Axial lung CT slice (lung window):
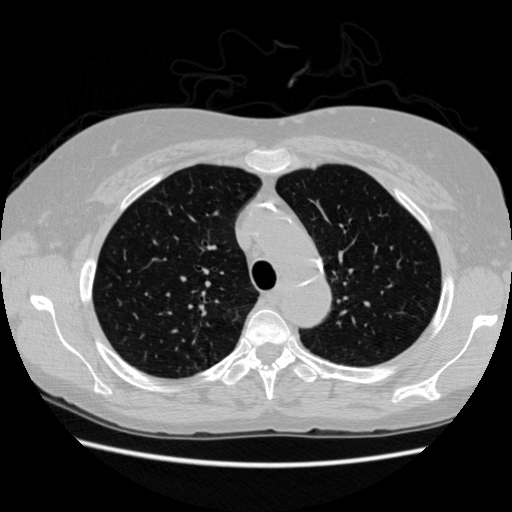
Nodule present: no